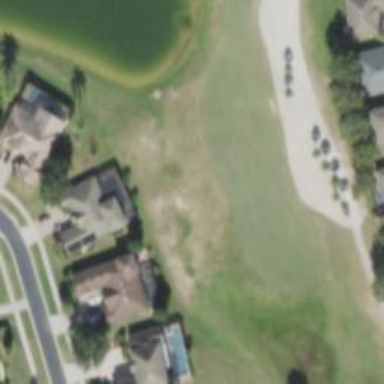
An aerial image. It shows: Golf hole.